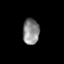
Tissue: skin
Cell type: Epithelial cells
Senescence score: 0.2388
Nuclear area (px): 418
Mean DAPI intensity: 137.923